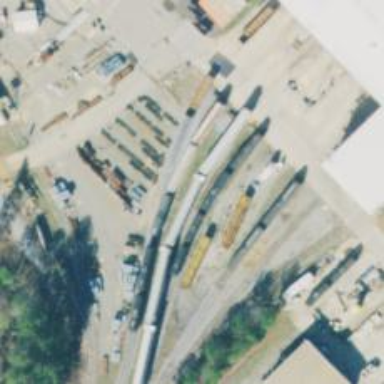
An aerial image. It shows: Rail spur service.